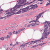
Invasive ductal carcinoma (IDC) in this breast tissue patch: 1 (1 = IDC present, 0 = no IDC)